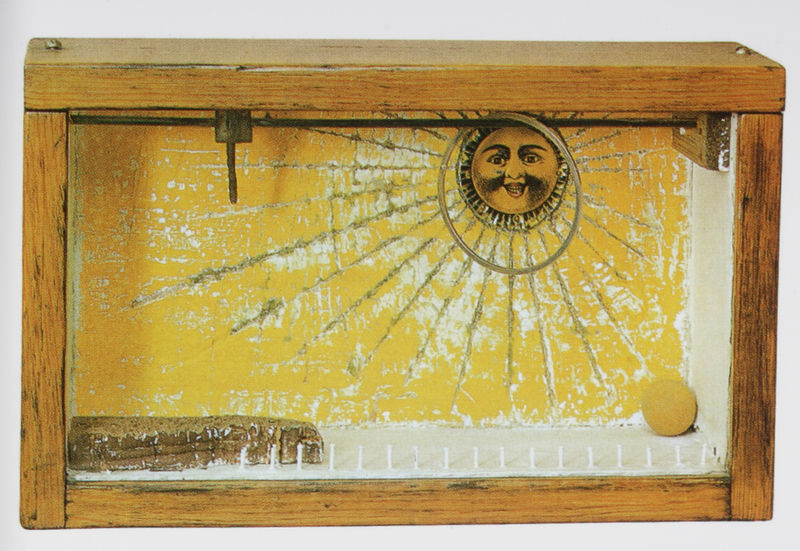
Titel: Sun Box
Künstler: Joseph Cornell
Standort: New York (New York)
Institution: (Privatsammlung)
Schlagwörter: dunkel, weiß, gelb, ocker, braun, glas, grau, hell, holz, schwarz, schloss, ball, beige, augen, gesicht, rahmen, stein, sonne, auge, gold, kreis, rund, lächeln, stab, backen, linien, wetter, uhr, metall, holzrahmen, nagel, nägel, nieten, ring, striche, abbild, foto, fotografie, lachen, spiel, sonnenstrahl, wage, kegel, strahlen, linie, strich, strahl, kugel, kiste, schachtel, vitrine, kasten, maserung, stäbe, scharnier, sonnenschein, sonnenstrahlen, backe, stange, golden, schwamm, kästchen, zeiger, schrauben, verschluss, abbildung, münze, skala, kries, sonnenuhr, schraube, asten, meßstation, wetterstation